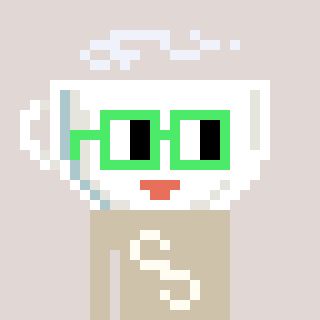
a pixel art character with square light green glasses, a mug-shaped head and a bege-colored body on a warm background